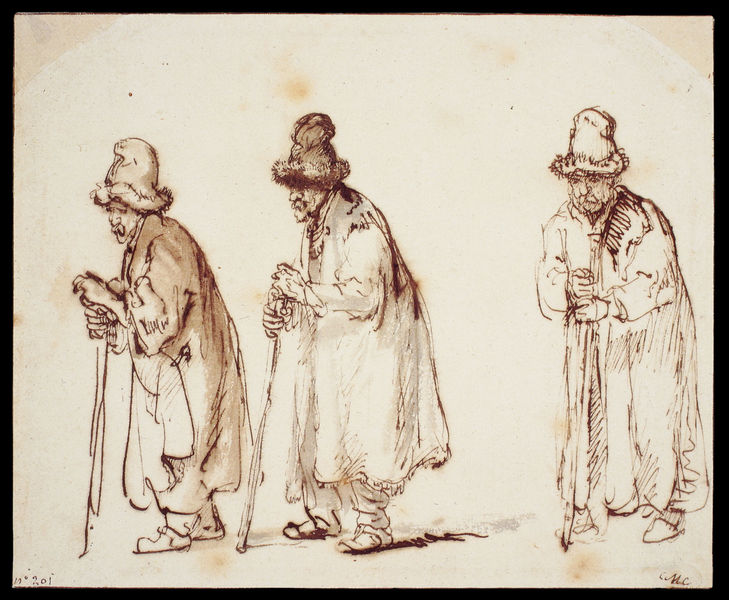
Titel: Drei Studien für einen alten Mann mit einem hohen Fellhut
Künstler: Harmensz van Rijn Rembrandt
Institution: London, British Museum
Schlagwörter: mann, hut, hüte, männer, skizze, zeichnung, alt, bart, mütze, pelz, mantel, gebeugt, stock, haltung, schuhe, studie, graphik, tracht, zeichnun, krumm, stöcker, positionen, männer alt